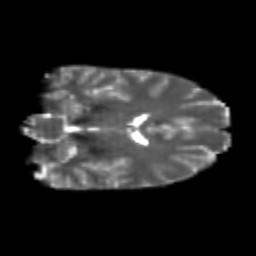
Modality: T2w
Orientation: coronal
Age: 25
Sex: female
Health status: healthy
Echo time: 0.074 s